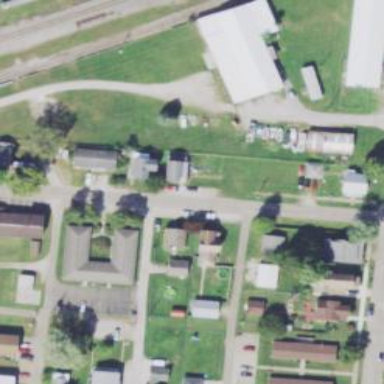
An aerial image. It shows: Alley classified as service road.